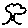
Label: tree